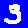
Digit: 3